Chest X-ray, AP view. Patient: 44 years old, sex M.
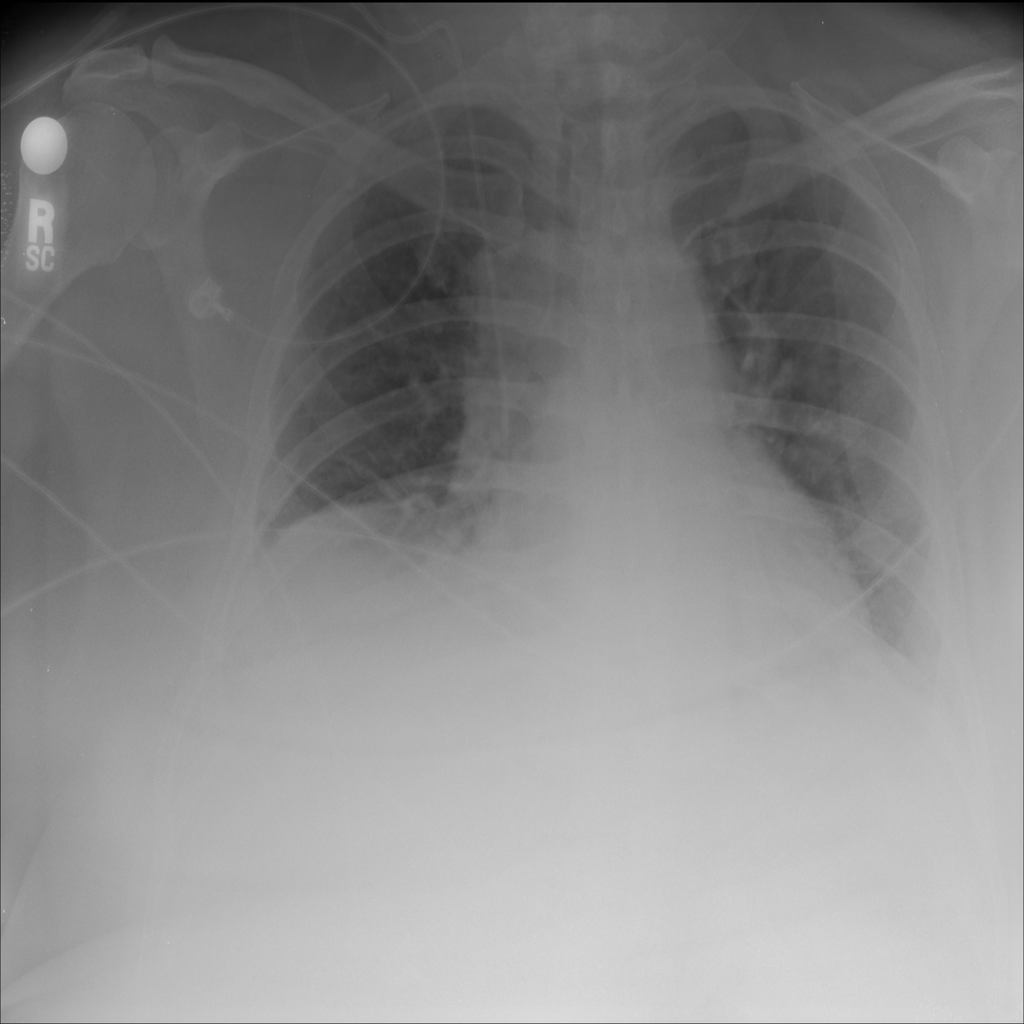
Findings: Atelectasis